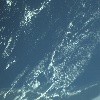
Label: water